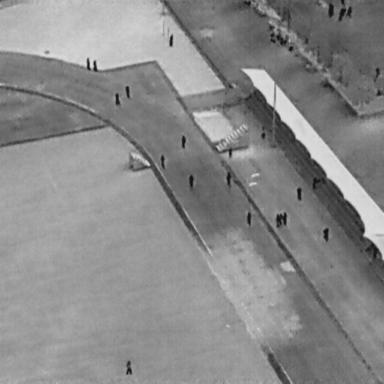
There are 19 objects shown in the infrared image, including 17 People, and two DontCares.